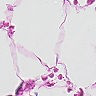
Metastatic tissue present: no